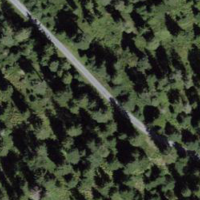
EUNIS habitat code: 43
Species observed at this site:
Amelanchier ovalis